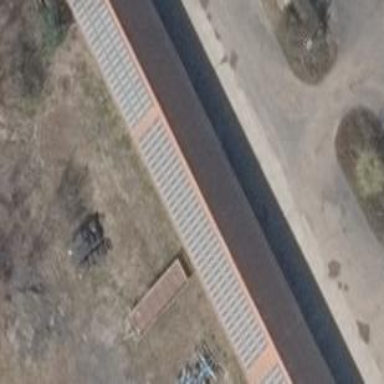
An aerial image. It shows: Gabled roof on farm auxiliary building.